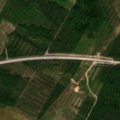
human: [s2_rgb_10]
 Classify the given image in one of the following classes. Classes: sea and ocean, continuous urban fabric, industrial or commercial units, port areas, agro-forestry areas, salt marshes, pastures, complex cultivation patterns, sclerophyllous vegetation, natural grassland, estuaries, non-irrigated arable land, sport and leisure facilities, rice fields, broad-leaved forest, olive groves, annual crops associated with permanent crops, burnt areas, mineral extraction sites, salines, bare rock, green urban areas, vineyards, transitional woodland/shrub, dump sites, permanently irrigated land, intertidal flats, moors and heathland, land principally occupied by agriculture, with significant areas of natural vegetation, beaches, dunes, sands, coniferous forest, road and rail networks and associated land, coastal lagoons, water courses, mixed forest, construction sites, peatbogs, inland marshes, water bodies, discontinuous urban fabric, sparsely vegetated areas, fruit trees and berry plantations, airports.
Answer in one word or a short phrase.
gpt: coniferous forest, mixed forest, transitional woodland/shrub